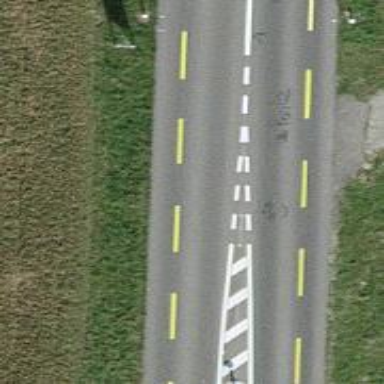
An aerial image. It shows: Secondary road with asphalt surface. It has cycle lane on both sides.